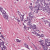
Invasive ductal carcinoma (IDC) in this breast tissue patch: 1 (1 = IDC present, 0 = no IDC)